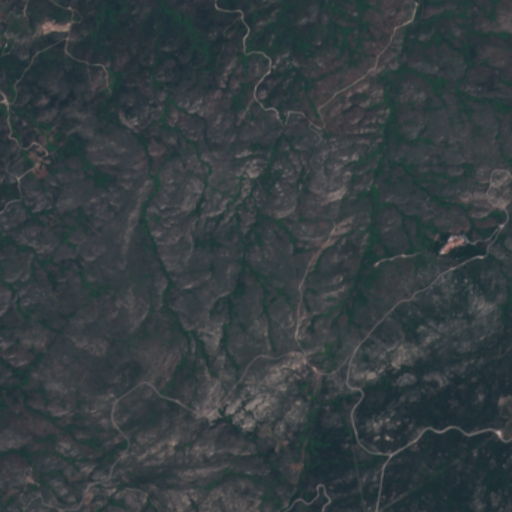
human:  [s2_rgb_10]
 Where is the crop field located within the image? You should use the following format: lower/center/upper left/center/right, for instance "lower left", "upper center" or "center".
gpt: The crop field is located in the upper left of the image.
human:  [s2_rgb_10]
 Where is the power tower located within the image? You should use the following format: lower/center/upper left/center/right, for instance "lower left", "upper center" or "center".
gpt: The power tower is located in the lower right of the image.
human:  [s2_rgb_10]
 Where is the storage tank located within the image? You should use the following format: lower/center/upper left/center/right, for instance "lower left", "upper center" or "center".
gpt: The storage tank is located in the center right of the image.
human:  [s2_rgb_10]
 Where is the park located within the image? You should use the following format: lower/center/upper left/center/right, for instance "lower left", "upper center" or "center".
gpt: There is no park in the image.